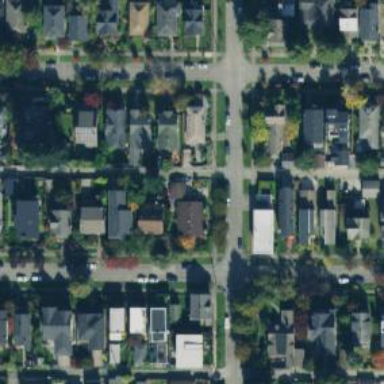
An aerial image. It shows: Residential road with separate sidewalk.